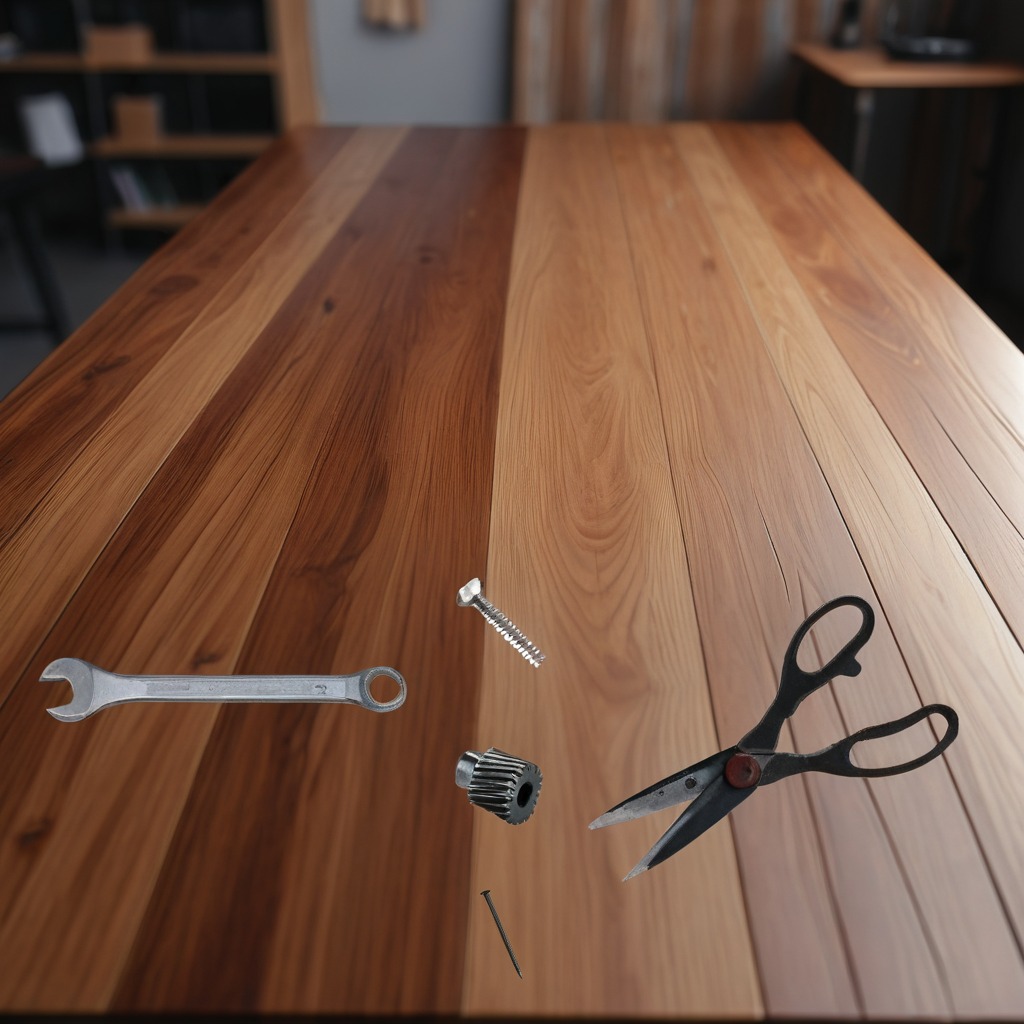
A steel gear with teeth, a metal machine screw, an iron nail, a pair of scissors, and a wrench are lying on the wooden table.